Interaction volume radius: 10 \u00c5
Interaction volume height: 15 \u00c5
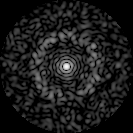
Disorder parameter: 0.8036